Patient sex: M
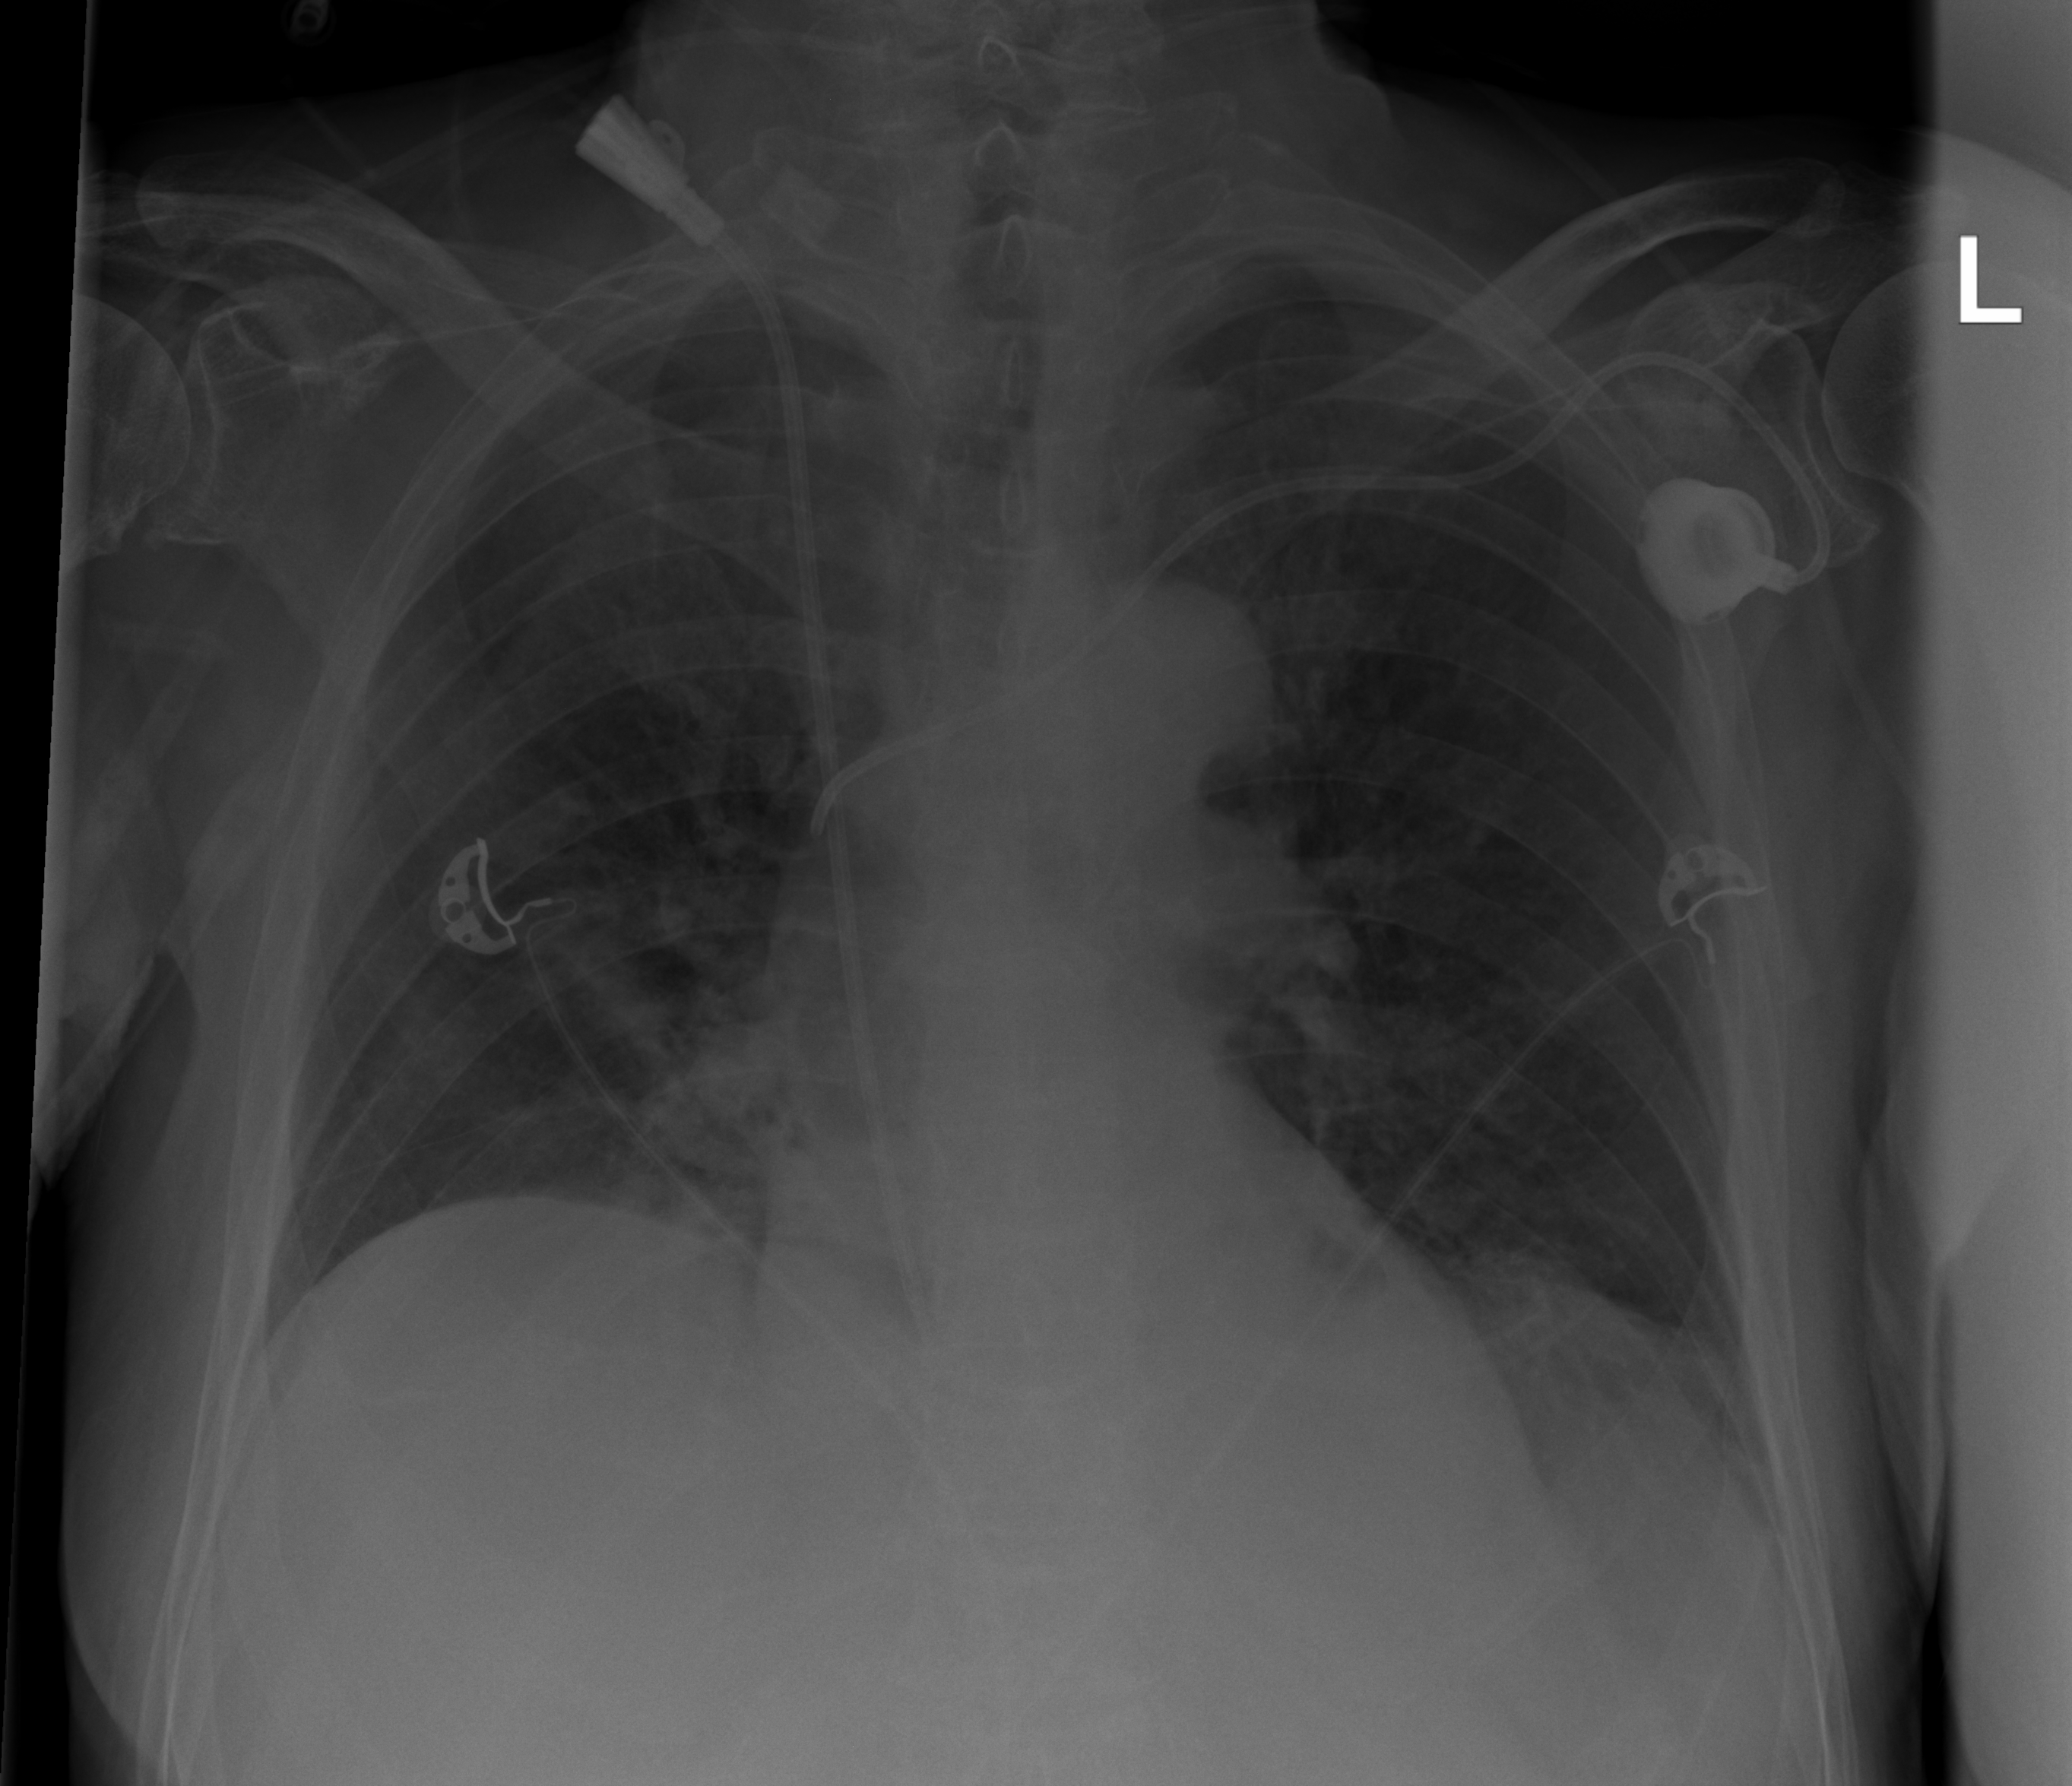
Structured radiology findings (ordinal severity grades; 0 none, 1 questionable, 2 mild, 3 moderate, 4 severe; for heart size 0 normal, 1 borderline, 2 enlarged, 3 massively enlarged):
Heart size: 0
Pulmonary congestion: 0
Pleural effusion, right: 0
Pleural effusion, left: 2
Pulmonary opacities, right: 1
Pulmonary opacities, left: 0
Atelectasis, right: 2
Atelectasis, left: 2